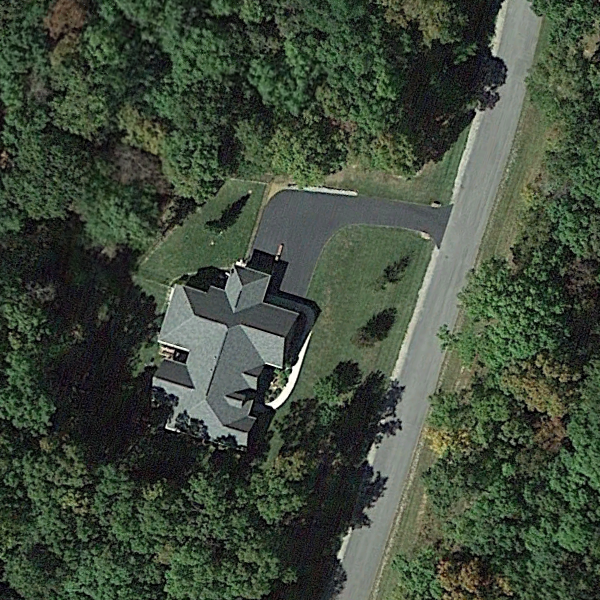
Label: SparseResidential